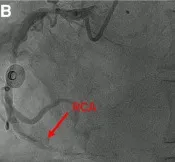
(B) Right coronary angiography showed diffuse and severe lesions throughout the entire length of the right coronary artery (RCA) with moderate to severe calcification. The distal segment presented total occlusion with a high thrombus burden, and a suspicious vessel shadow was noted below the ostium of the RCA.
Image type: radiology (mri)